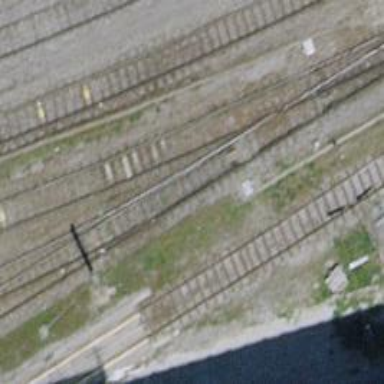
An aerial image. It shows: Single-track railway yard.